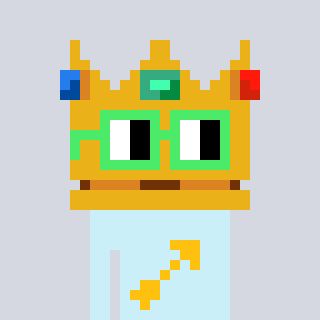
a pixel art character with square light green glasses, a crown-shaped head and a cold-colored body on a cool background